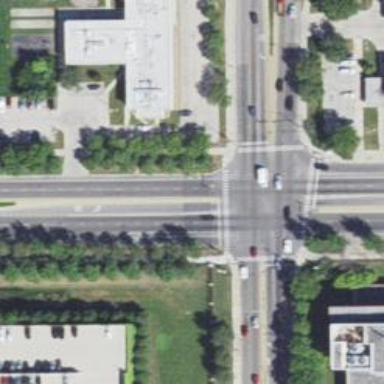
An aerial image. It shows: Zebra crossing for pedestrians.